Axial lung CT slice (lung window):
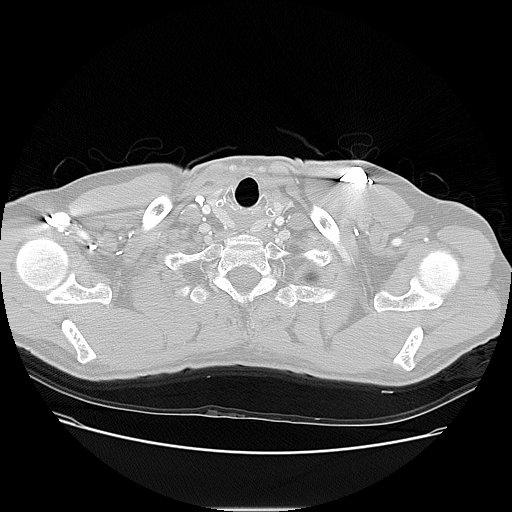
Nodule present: no